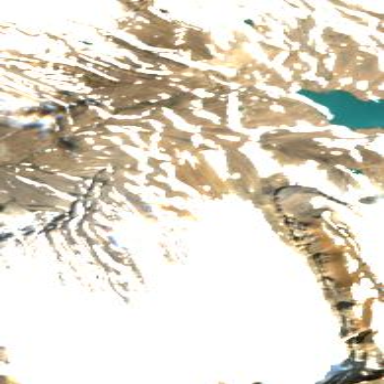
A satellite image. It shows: Majestic glacier in the distance.